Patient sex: M
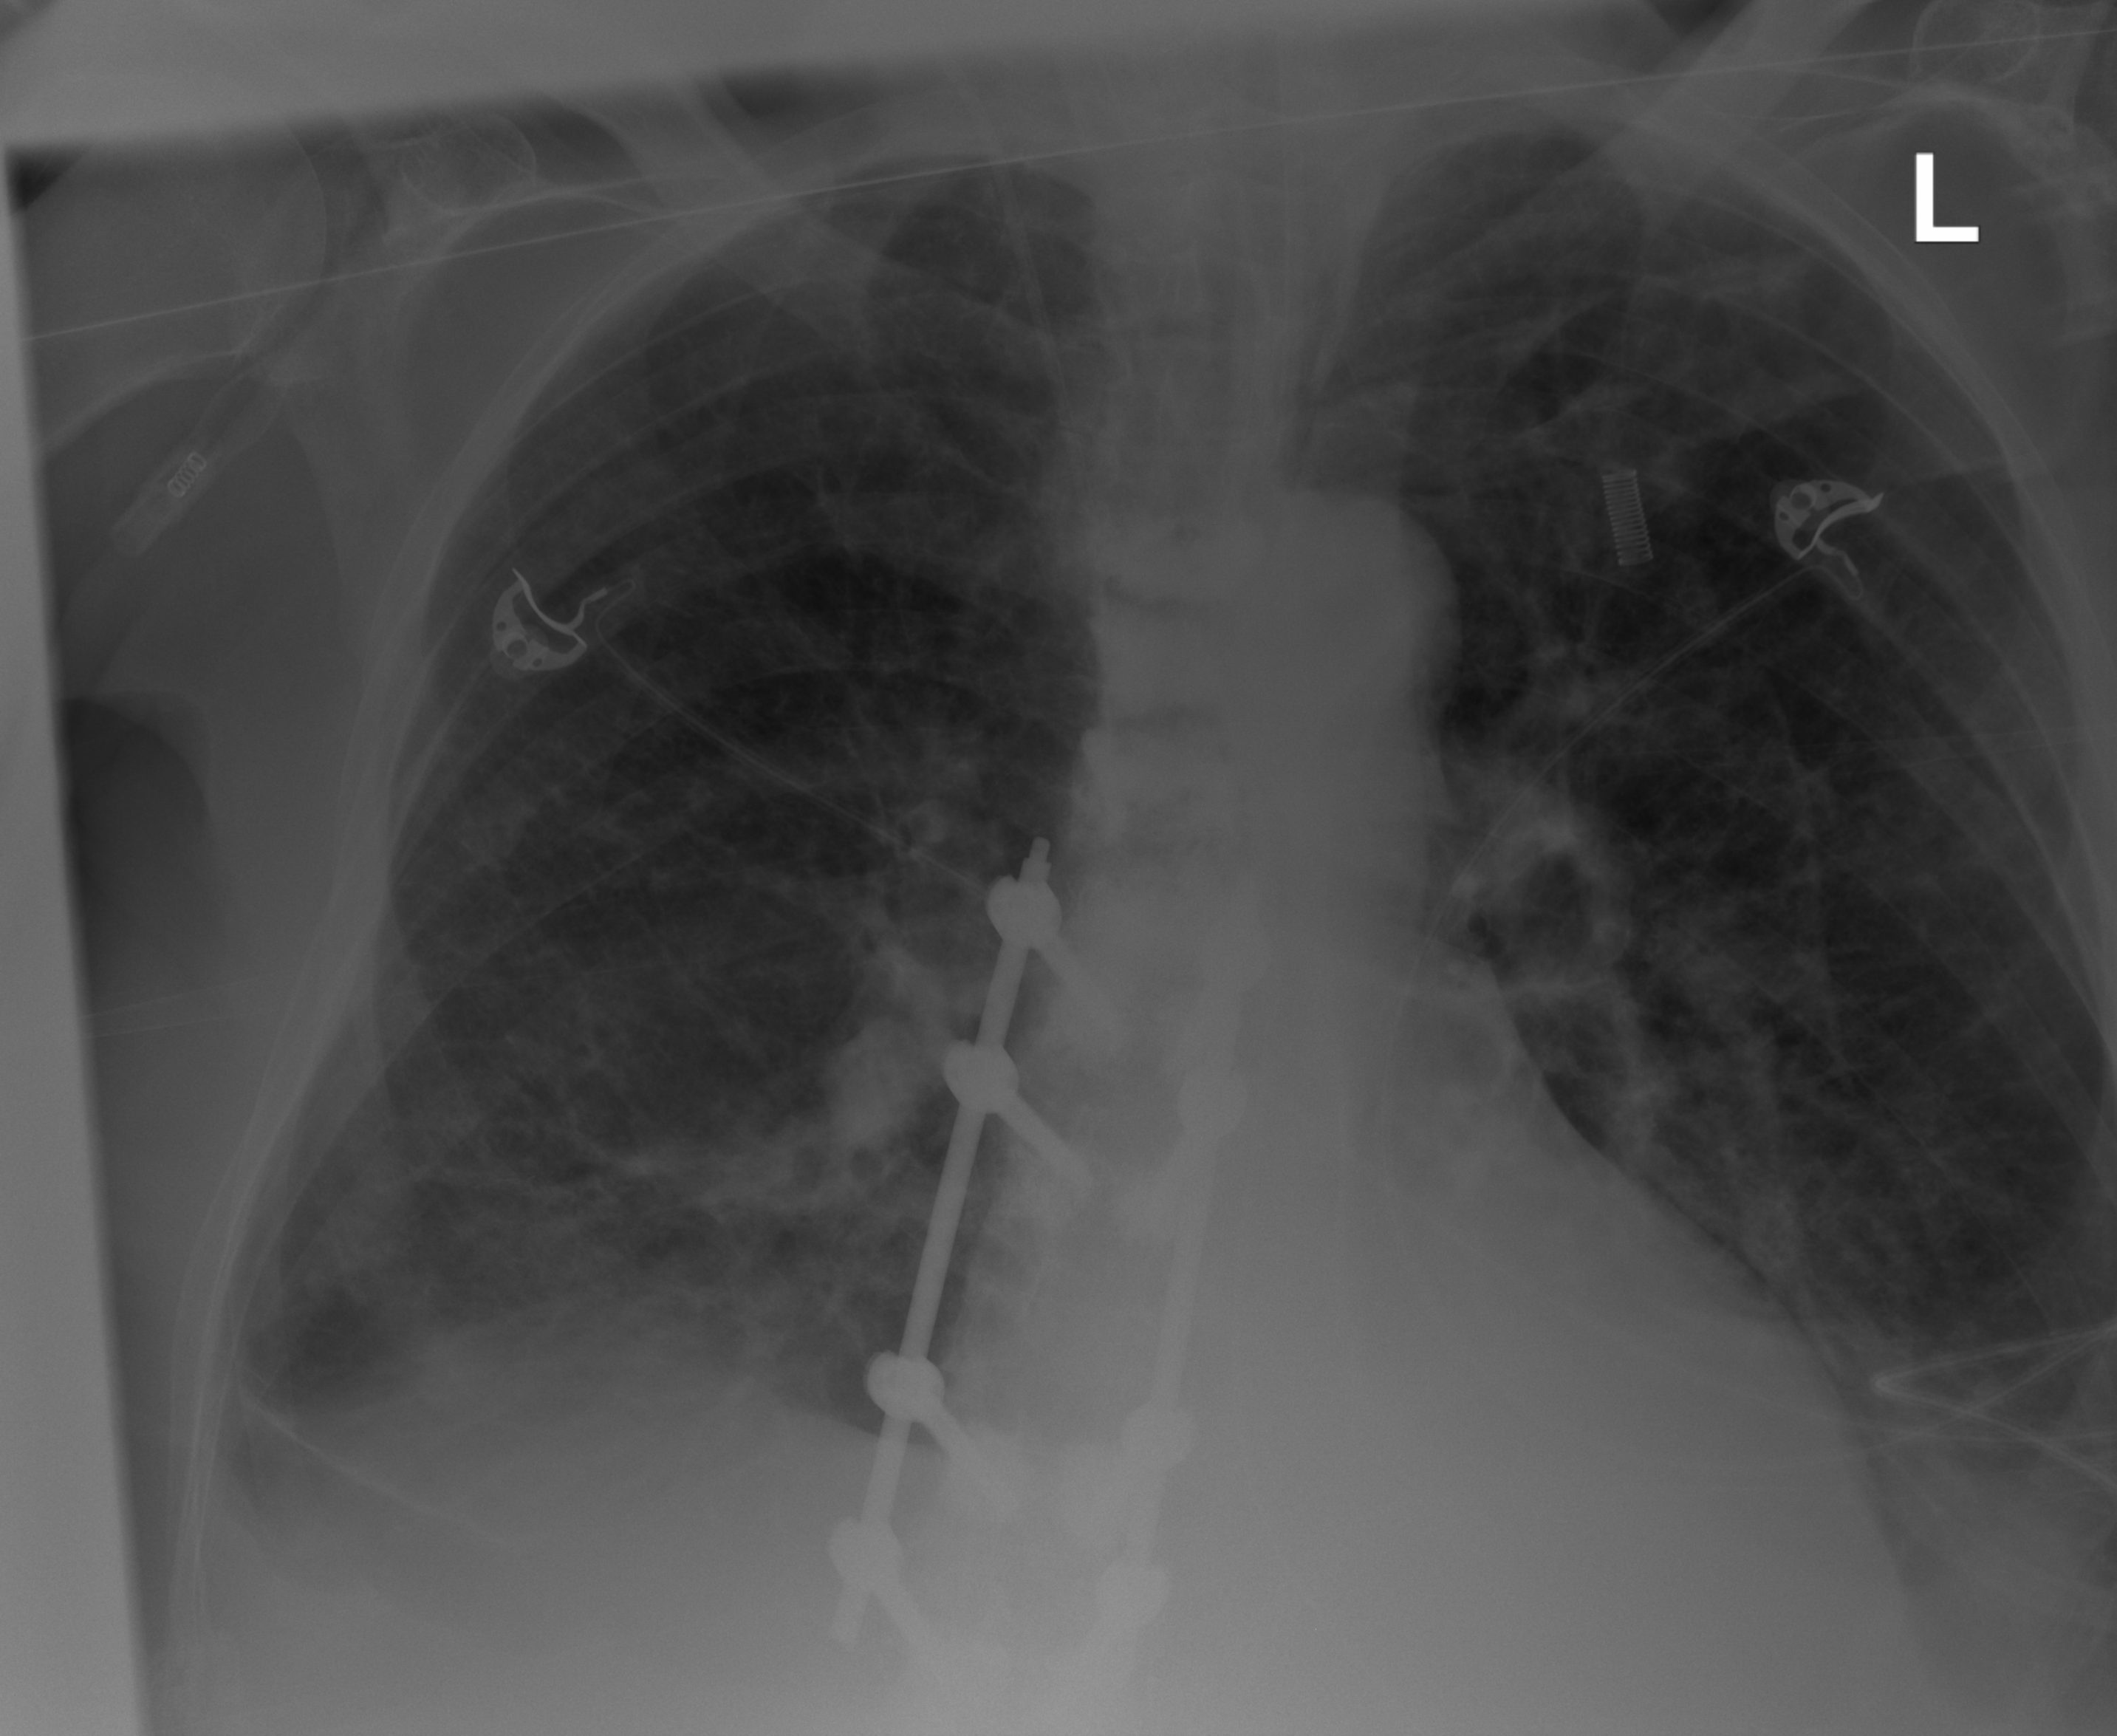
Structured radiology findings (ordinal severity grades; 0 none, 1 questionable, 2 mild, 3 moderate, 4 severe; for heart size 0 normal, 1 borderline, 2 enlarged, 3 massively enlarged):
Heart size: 0
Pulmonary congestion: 0
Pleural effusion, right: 2
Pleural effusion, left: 2
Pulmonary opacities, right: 2
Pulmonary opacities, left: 2
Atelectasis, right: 2
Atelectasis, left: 2